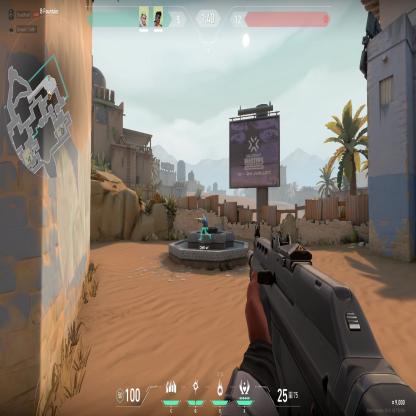
Label: teammate